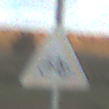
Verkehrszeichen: RadverkehrRechts
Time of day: SunriseSunset
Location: Outdoor (RoadRail)
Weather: PartlyCloudy
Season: NotSpecified
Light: Natural